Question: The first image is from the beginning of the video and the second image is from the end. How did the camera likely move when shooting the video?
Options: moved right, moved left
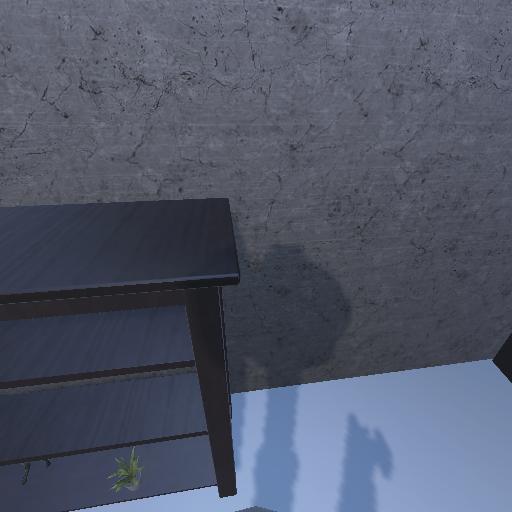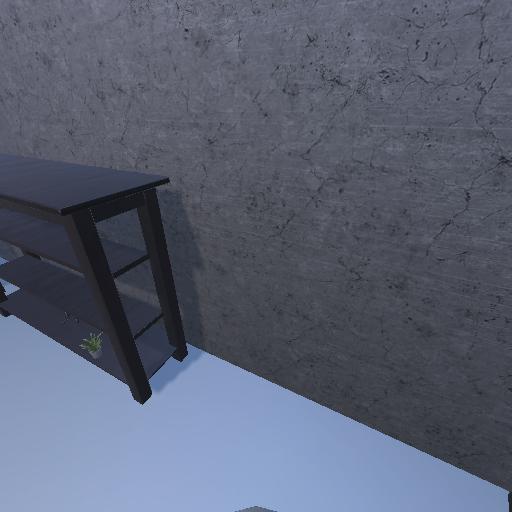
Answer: moved right